Question: Need a guidance from CSS pro. how can i get the expected result. Appreciated for any help.
'What i've tried so far :' <URL>

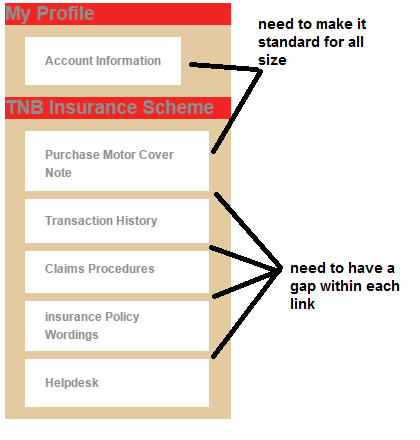
Answer: Simply give your '<li>' elements a margin. For example:
'''
ul li {
margin: 0 0 10px;
}
'''
To avoid extra spaces below the list you can remove the last margin with the 'last-of-type' psuedo selector:
'''
li:last-of-type {
margin-bottom: 0;
}
'''
---
Assuming that you are content with the static fixed-width layout, you can also force the widths of all list items with:
'''
ul li {
width: 145px;
}
'''
<URL>.
---
For further reference see the tutorials at <URL>.